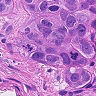
Metastatic tissue present: yes